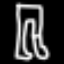
Label: pants